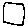
Label: square